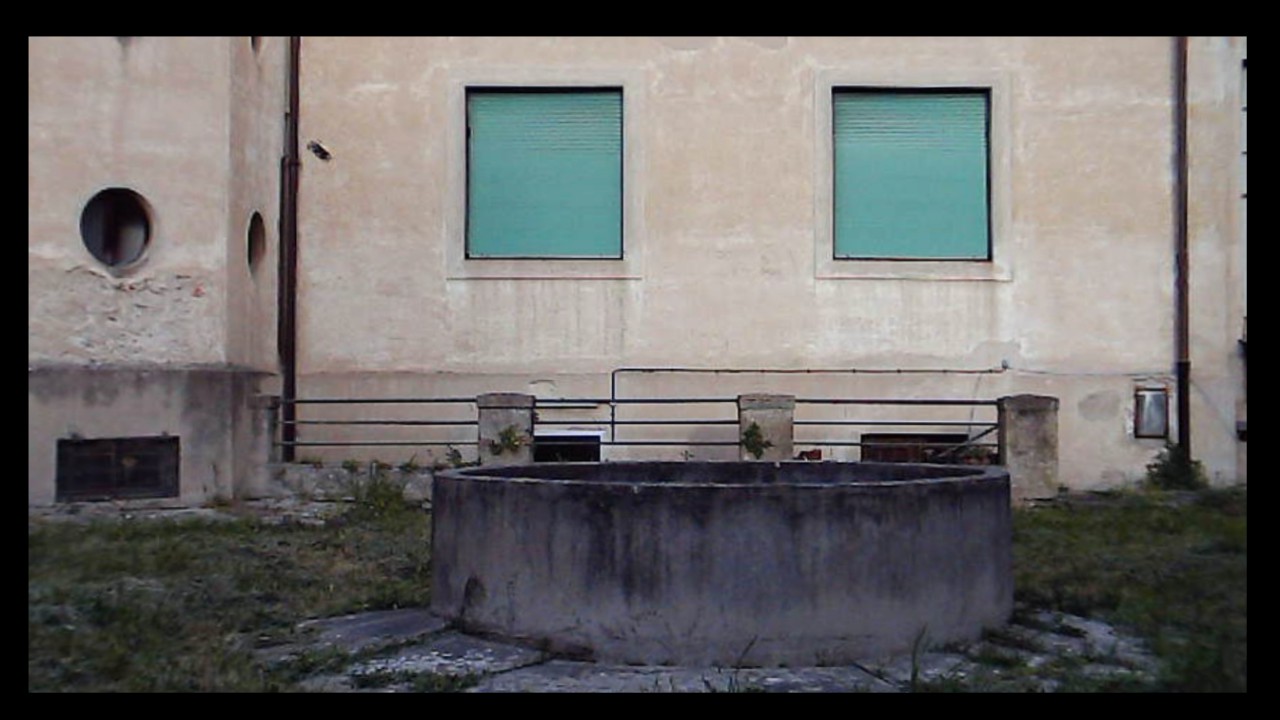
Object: DarwinFPV cineape20